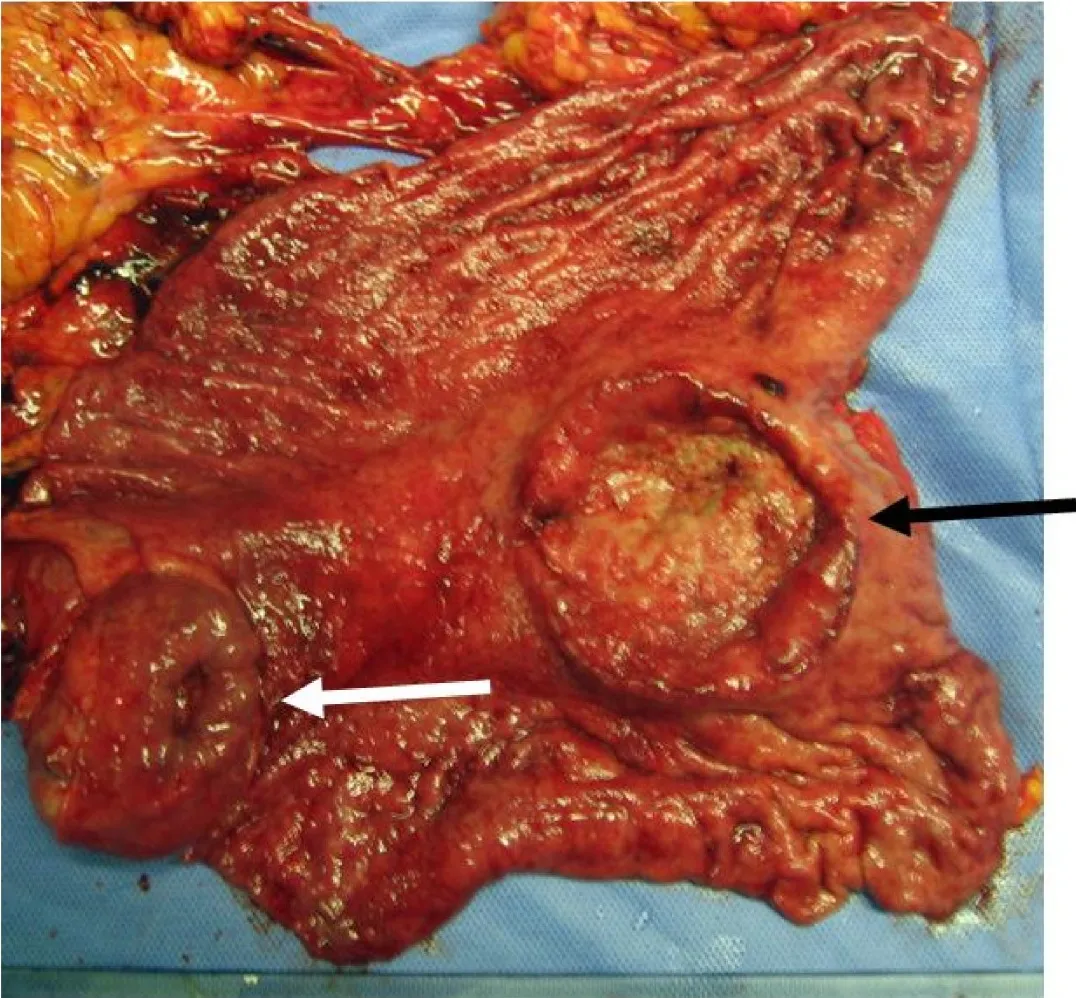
Macroscopic examination of a total gastrectomy specimen showing Borrman type-2 tumor measuring 5 x 6 cm (black arrow) and submucosal nodule measuring 3 x 4 cm in the stomach (white arrow).
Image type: medical_photograph (other_medical_photograph)